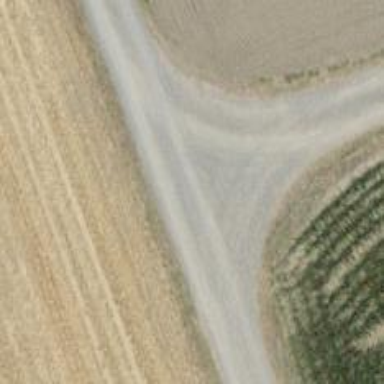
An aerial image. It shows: Gravel track with grade2 quality.